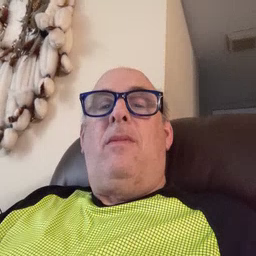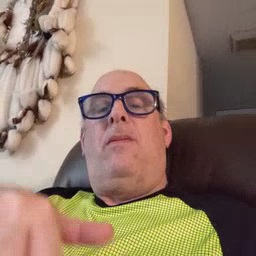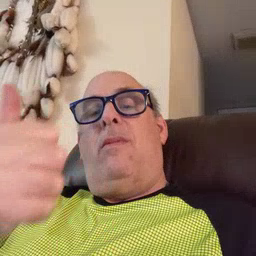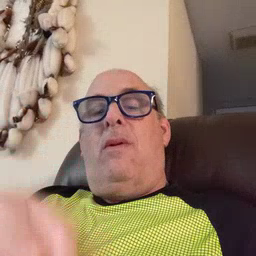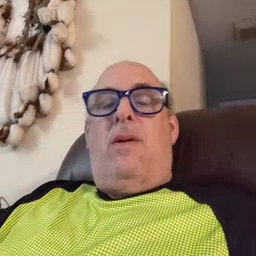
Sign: another